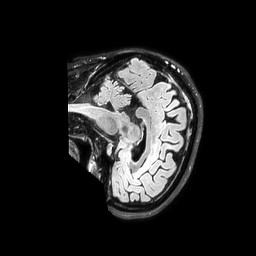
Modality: FLAIR
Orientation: sagittal
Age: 64
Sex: female
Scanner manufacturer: philips
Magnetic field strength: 3 T
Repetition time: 4.8 s
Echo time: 0.34 s